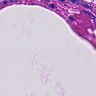
Metastatic tissue present: no